Field crop: maize
Growth stage: 2
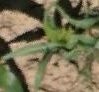
Species: maize